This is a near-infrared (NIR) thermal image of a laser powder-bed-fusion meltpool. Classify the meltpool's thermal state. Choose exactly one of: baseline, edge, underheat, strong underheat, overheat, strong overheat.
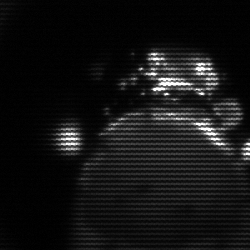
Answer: edge